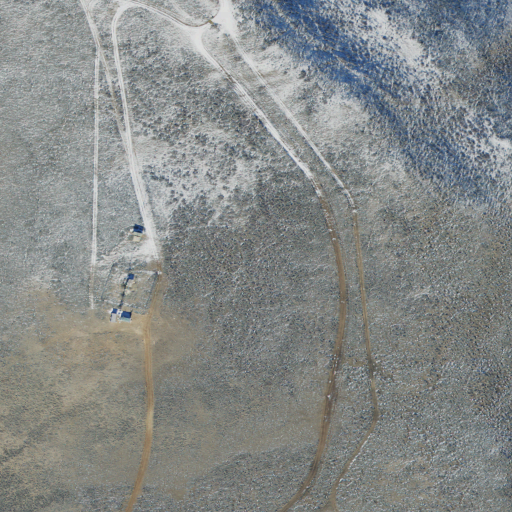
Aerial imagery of mountain in Utah named Little Mountain containing shrub, open development, evergreen forest, deciduous forest, and low intensity development